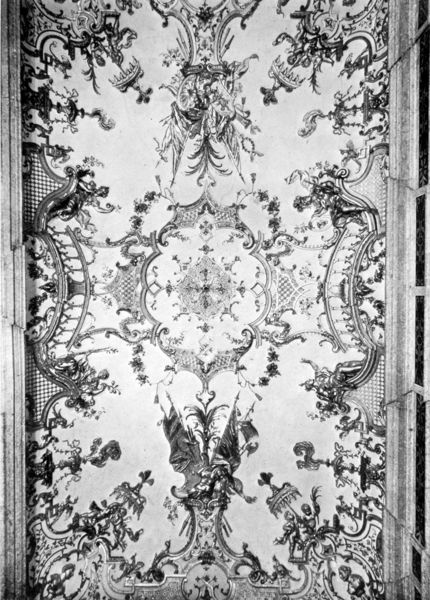
Titel: Stukkatur-Kabinett, Decken-Stukkatur
Künstler: Johann Baptist Zimmermann
Standort: Oberschleißheim
Institution: Neues Schloß Schleißheim
Schlagwörter: blätter, gemälde, himmel, schatten, weiß, ausschnitt, blume, blumen, fenster, frankreich, geschwungen, grau, holz, kariert, licht, raum, schwarz, skizze, zeichnung, zimmer, blüten, schloss, hochformat, karo, malerei, muster, ornament, barock, rahmen, halme, gitter, kirche, gold, decke, innen, pflanze, pflanzen, krone, renaissance, rokoko, schön, kreis, engel, ranken, balkon, leiste, fahnen, fahne, graphik, saal, figuren, dekoration, jugendstil, kartusche, detail, symmetrie, schmal, glanz, homme, dekor, floral, ornamente, verzierung, stuck, fein, abbild, foto, fotografie, photographie, stiele, gewölbe, medaillon, rechteck, palast, balustrade, symmetrisch, deko, druck, schwarz weiß, blanc, noir, entwurf, architrav, photo, organisch, ornamental, fries, schnörkel, voluten, untersicht, manierismus, struktur, baldachin, achse, deckengemälde, fresko, flaggen, büsten, gips, bänder, emblem, ornamentik, kupferstich, pflanzenornamentik, botanik, freskos, raster, feingliedrig, grazil, groteske, enfants, akanthus, versailles, arabeske, deckenmalerei, tonnengewölbe, enfant, froschperspektive, architecture, rocaille, symétrie, mohren, buste, stuk, tapisserie, bandelwerk, gitterwerk, deckenmalerwi, emblème, pflanzenranken, plafond, royauté, trompe l'eil, voûte, branches, symboles, coin, stik, reichnung, armoiries, baldachim blumen, decke#, rokoko#, grand, feinteilig, coins, arabesque, details, phtographie